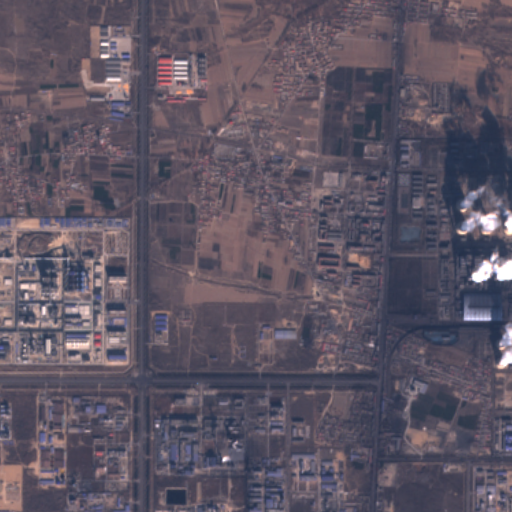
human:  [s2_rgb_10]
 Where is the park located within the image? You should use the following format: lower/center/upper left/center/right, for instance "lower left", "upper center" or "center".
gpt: The park is located in the center right of the image.
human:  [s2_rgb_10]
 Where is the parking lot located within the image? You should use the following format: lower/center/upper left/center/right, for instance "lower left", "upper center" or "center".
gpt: The parking lot is located in the center right of the image.
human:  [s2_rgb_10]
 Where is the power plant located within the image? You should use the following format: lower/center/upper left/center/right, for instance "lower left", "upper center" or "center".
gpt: The power plant is located in the right of the image.
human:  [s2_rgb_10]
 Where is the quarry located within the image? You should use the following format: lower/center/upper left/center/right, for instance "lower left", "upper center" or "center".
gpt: There is no quarry in the image.